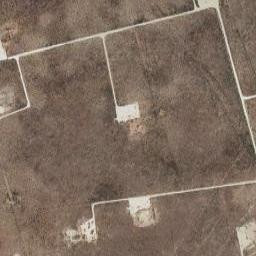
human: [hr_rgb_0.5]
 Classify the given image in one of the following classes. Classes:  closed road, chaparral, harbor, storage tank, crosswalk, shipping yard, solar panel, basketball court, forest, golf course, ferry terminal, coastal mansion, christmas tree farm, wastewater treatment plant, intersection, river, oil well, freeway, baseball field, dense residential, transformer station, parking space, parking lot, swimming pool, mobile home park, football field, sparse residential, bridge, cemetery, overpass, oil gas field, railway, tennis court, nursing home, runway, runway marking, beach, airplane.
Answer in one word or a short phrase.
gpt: oil gas field